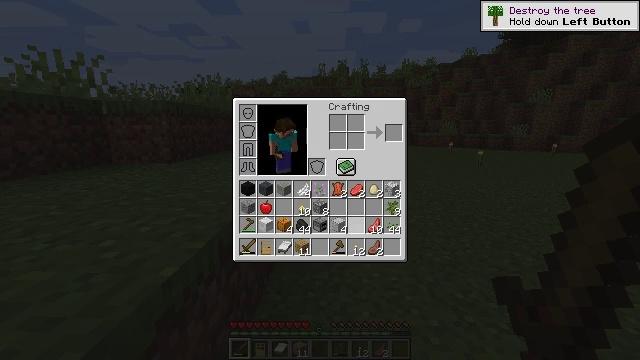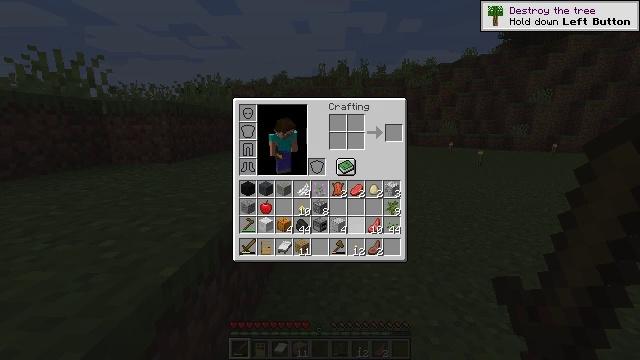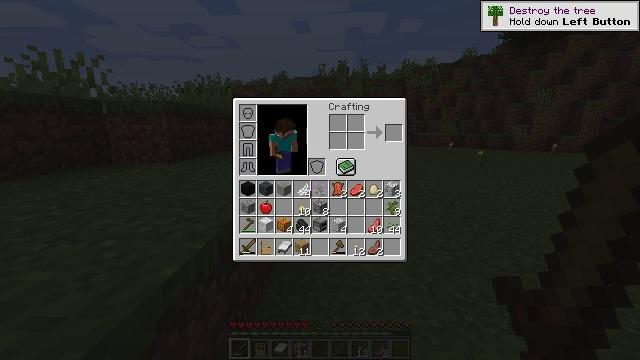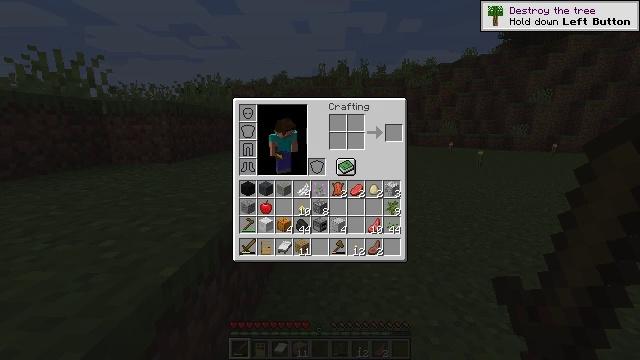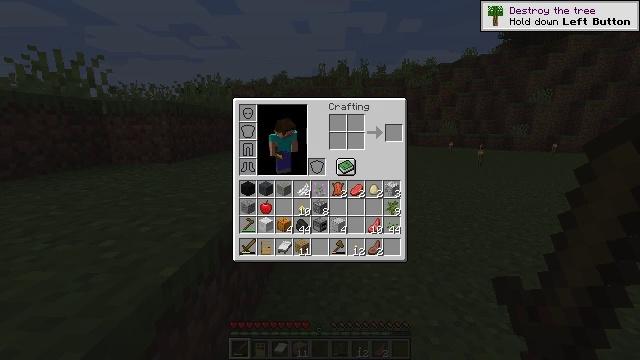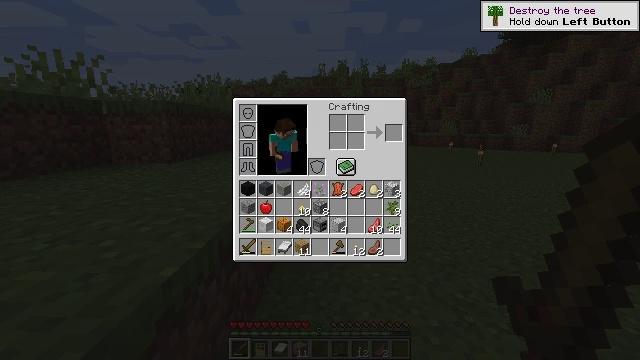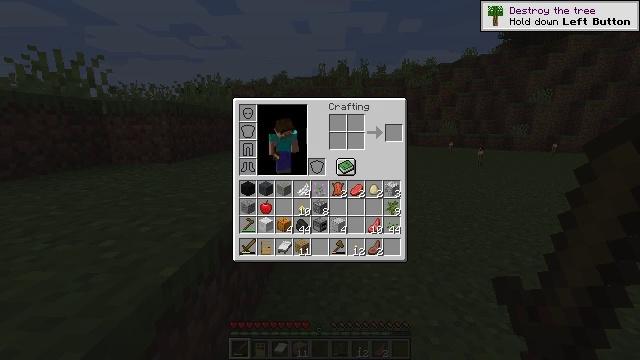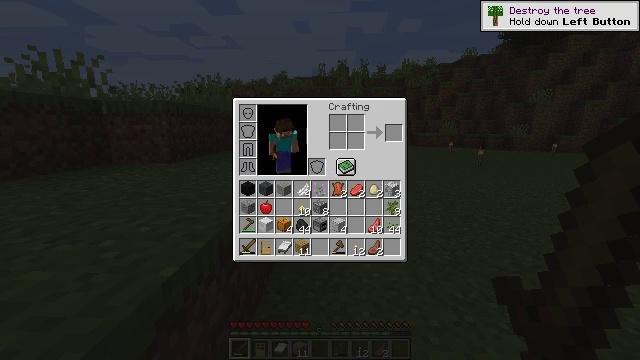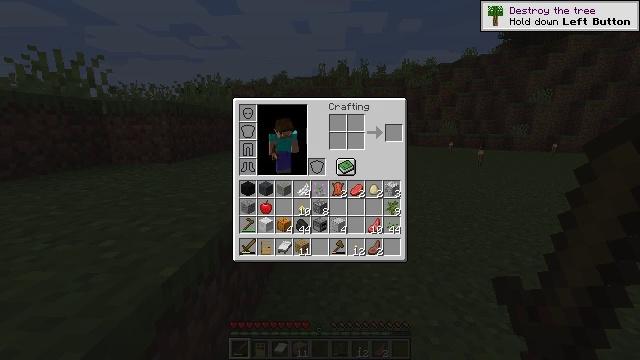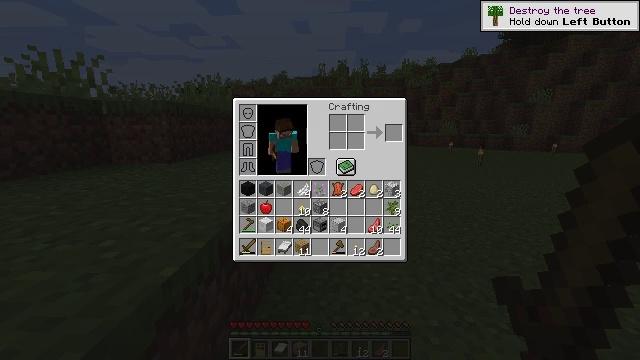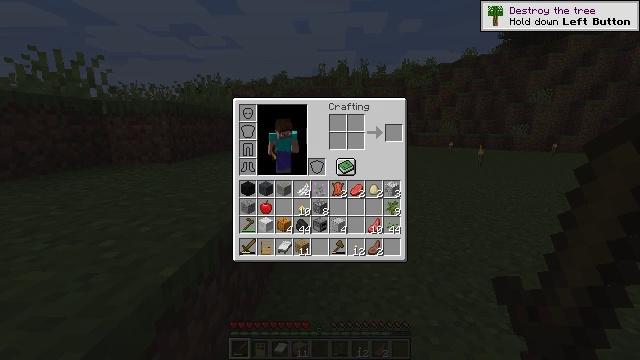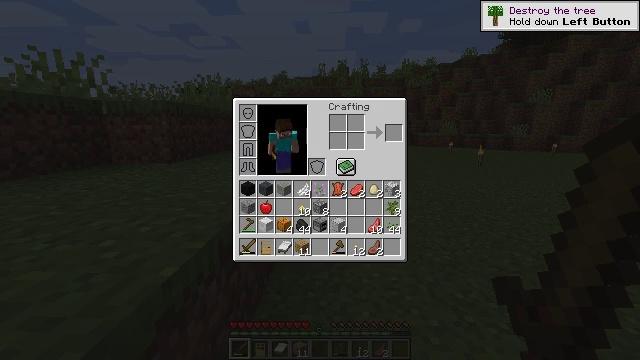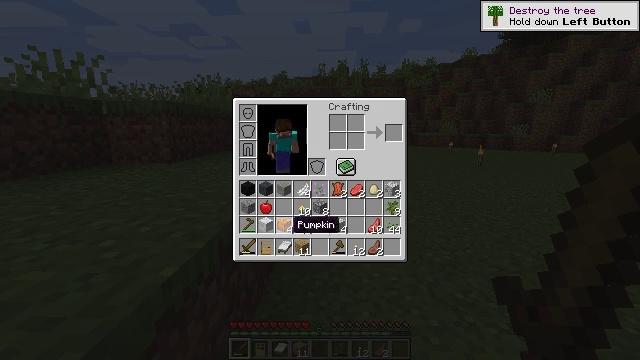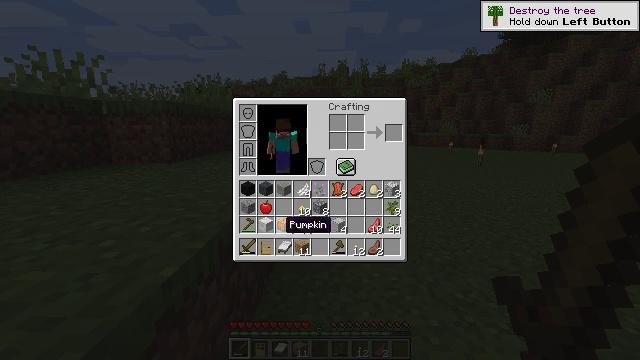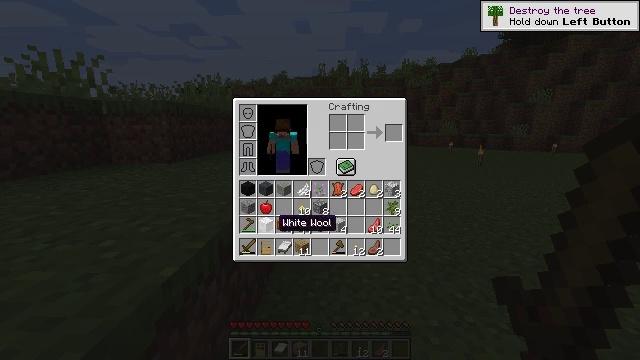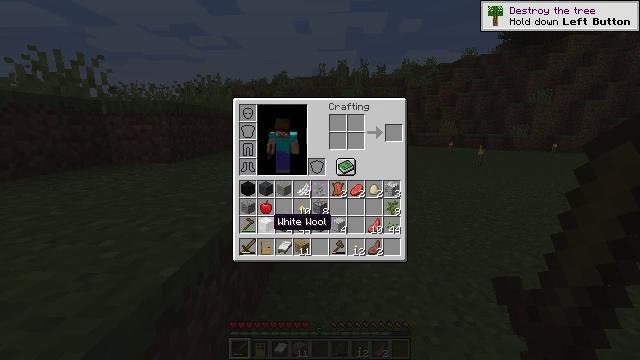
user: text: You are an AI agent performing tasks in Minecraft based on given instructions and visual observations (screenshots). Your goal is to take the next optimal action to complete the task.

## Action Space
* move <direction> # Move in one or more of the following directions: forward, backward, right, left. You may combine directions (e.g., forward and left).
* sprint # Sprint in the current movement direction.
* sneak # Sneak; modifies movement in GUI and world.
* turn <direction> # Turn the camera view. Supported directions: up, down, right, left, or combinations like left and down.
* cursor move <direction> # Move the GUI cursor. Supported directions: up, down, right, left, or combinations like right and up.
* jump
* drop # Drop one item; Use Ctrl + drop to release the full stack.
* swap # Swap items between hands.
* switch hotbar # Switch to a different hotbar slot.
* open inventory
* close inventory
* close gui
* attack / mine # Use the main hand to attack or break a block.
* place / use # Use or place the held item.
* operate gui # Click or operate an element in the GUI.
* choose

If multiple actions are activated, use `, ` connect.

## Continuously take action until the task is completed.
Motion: motion action
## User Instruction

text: Collect the grass block using a shovel.
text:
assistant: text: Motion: no_op
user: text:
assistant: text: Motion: no_op
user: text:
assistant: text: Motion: no_op
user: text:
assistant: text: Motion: no_op
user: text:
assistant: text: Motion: cursor move left
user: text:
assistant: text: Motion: no_op
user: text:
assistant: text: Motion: no_op
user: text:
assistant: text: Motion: no_op
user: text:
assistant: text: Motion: no_op
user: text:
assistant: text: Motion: no_op
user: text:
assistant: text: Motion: no_op
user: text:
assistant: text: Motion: cursor move left
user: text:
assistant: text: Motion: cursor move left
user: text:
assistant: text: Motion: cursor move left
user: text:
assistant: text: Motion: no_op
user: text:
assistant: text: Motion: no_op
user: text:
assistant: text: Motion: no_op
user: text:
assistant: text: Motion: cursor move left
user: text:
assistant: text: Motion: no_op
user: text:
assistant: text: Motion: no_op
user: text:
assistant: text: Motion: no_op
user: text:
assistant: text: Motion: no_op
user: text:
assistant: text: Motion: no_op
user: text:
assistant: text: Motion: no_op
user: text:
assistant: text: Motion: no_op
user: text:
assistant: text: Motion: no_op
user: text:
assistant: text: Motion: no_op
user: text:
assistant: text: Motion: no_op
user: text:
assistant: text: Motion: no_op
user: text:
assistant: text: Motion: no_op